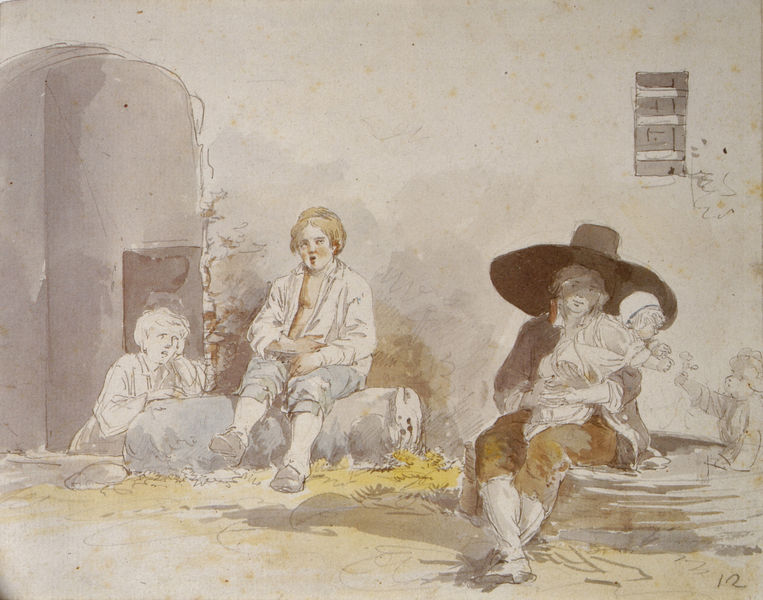
Titel: Junger Mann mit Kleinkind und Knaben in Grottaferrata
Künstler: Johann Georg von Dillis
Institution: (Privatbesitz)
Schlagwörter: blau, feder, gruppe, mann, schatten, wasser, weiß, aquarell, frauen, gelb, menschen, mädchen, ocker, sitzen, bewegung, blume, blumen, braun, brust, fenster, frau, grau, hell, hut, hüte, licht, männer, orange, pastell, schwarz, skizze, strasse, stroh, säule, tür, zeichnung, gebäude, gras, haus, hund, rot, wiese, beige, haube, blond, hemd, hose, mütze, wand, arm, blass, stein, signatur, gitter, sonne, boden, land, sitzend, drei, familie, kind, mutter, gesang, bauern, brunnen, genre, kinder, ofen, rund, sack, lächeln, pflücken, spanien, schrift, papier, bogen, fassade, schuhe, hosen, jungen, heu, mauer, farbe, grafik, linien, bauernhof, hof, baby, pause, figuren, langeweile, spielen, freizeit, goya, lciht, durchgang, stufe, stufen, junge, nachdenklich, krempe, tor, spiel, eingang, nische, tusche, offen, knabe, spanisch, hauswand, torbogen, babys, draußen, straßenszene, koloriert, bleistift, häubchen, entwurf, kleinkind, portal, gefängnis, hauseingang, singen, verwischt, ländlich, hunger, stall, bettler, ausgang, kniebundhose, freien, armut, babies, genießen, ausruhen, tragik, bauernkinder, säugling, tonne, fraune, aquarelliert, aussenwand, kniehose, coloriert, iss, skizzenhaft, brandwand, wischen, bundhose, kniehosen, hend, südamerika, schatteb, ballen, bauerm, siesta, genervt, msuer, bauefrn, gebäüude, grhöft, pauser, 1780, 12, kolorierte zeichnung, großer hut, gefängnid